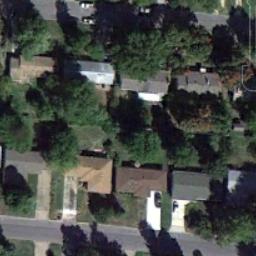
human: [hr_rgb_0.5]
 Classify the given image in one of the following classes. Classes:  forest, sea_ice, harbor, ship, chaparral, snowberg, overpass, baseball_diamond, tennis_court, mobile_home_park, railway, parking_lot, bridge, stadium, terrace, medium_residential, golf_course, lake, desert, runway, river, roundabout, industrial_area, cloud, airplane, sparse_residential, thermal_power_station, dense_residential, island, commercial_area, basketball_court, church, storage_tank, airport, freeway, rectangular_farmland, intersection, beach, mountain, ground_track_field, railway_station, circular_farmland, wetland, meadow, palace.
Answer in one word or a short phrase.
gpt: medium_residential